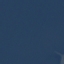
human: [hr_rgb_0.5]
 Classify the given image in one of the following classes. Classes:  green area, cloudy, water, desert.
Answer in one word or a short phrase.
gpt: water